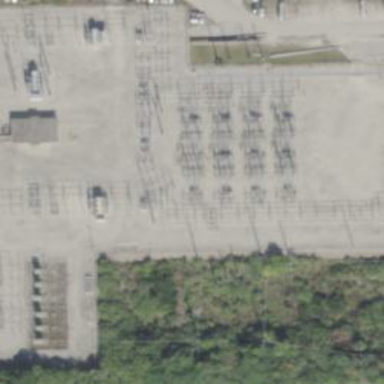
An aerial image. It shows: Switch used for power control.